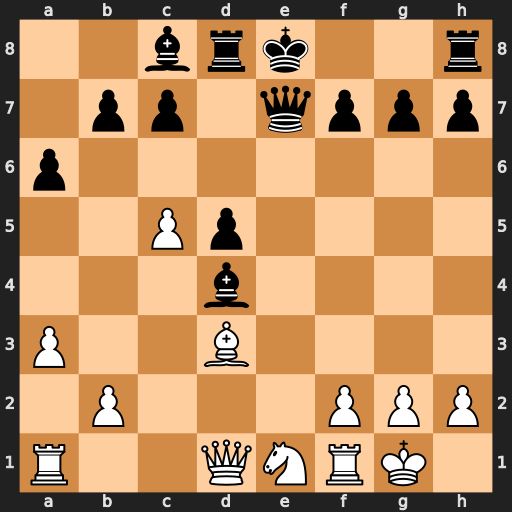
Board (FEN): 2brk2r/1pp1qppp/p7/2Pp4/3b4/P2B4/1P3PPP/R2QNRK1
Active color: w
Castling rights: k
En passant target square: -
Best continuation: Qa4+ c6 Qxd4